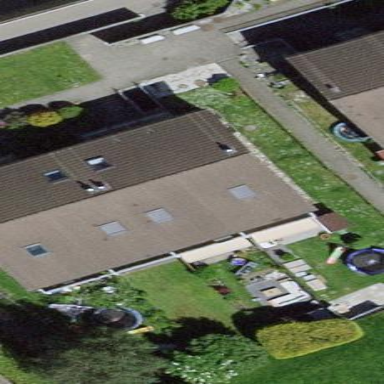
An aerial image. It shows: Terrace building.